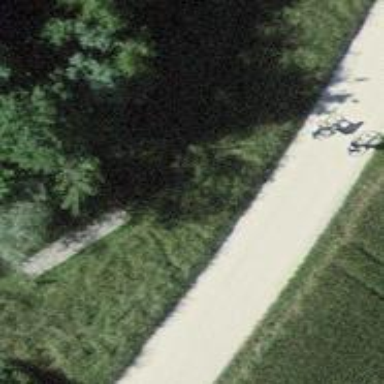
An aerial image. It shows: Path covered in grass.